Interaction volume radius: 10 \u00c5
Interaction volume height: 35 \u00c5
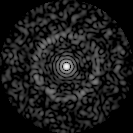
Disorder parameter: 0.8375